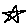
Label: star